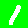
Digit: 1